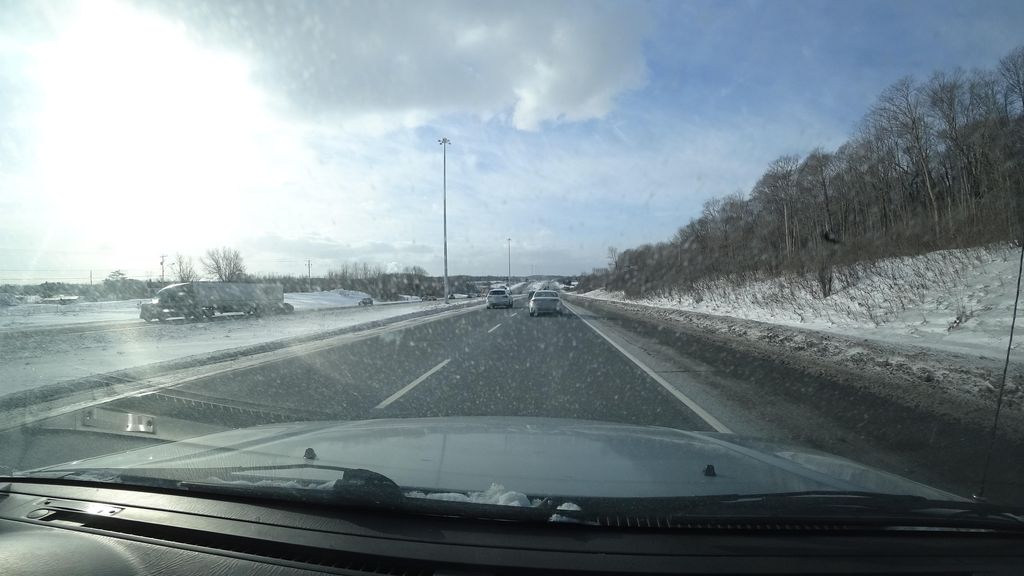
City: quebec_city